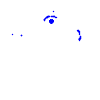
Particle: electron